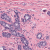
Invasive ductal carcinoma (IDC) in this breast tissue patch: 0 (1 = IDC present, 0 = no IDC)